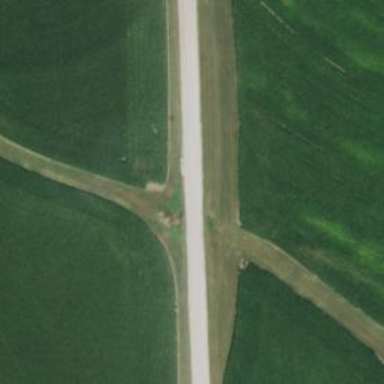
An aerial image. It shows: Culvert tunnel.